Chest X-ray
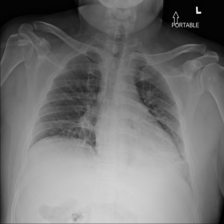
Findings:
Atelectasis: negative
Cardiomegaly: negative
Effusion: negative
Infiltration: positive
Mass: negative
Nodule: negative
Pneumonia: negative
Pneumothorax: negative
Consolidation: negative
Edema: negative
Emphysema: negative
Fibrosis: negative
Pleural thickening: negative
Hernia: negative